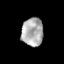
Tissue: prostate
Cell type: T cells
Senescence score: 0.199
Nuclear area (px): 604
Mean DAPI intensity: 172.267